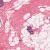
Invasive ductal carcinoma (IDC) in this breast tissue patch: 0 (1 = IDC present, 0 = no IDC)